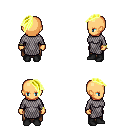
a pixel art fantasy rpg character, female body template, human, tanned skin, chain mail, robe skirt, gold long mohawk hairstyle, bracelets, black shoes, four views (front, back, left, right), 2x2 character sprite sheet, small pixel art, hard edges, no anti-aliasing